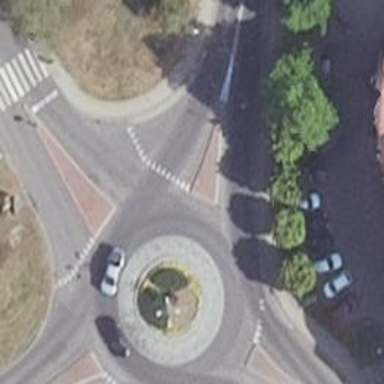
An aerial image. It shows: Tertiary road with asphalt surface leading to roundabout junction.